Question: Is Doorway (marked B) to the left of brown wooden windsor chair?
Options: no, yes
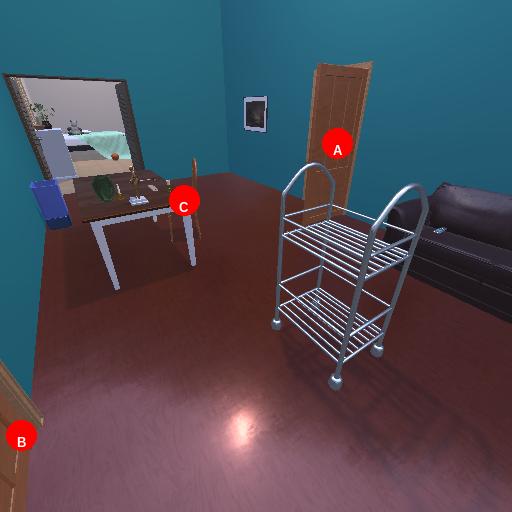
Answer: no